Question: I have several debug tabs in Intelij IDEA:

If I push + IDEA suggests me to open another opened files.
Is there any hotkey to switch between debug tabs?
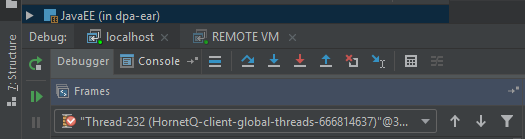
Answer: It should be + / . And it works in any window which has tabs (Project View, Editor, terminal, etc.)
You can see it in -> then -> -> :
<URL>